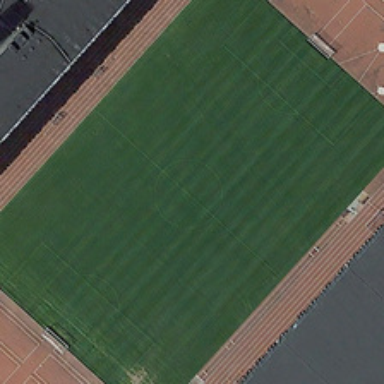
Near the green basketball court is a red badminton court .